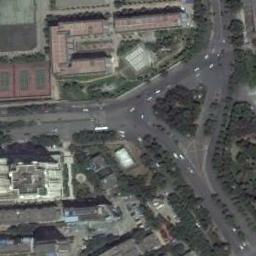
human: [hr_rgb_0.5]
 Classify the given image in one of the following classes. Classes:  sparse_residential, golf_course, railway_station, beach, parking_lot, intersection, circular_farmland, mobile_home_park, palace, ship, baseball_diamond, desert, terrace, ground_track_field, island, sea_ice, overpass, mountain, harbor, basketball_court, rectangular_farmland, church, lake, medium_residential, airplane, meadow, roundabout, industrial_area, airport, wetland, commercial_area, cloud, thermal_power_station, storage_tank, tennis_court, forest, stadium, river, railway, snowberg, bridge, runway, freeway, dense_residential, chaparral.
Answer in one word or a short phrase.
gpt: roundabout